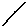
Label: line